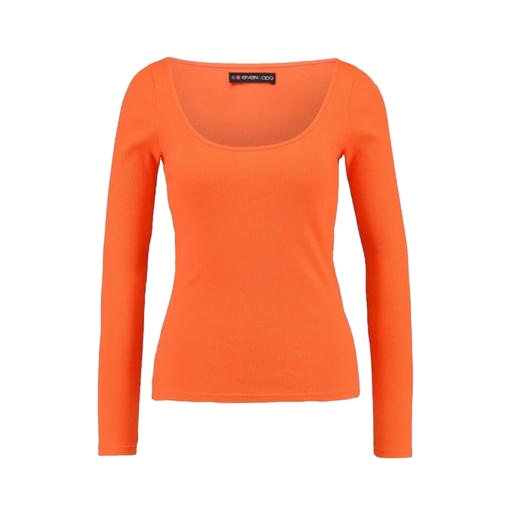
bright orange and long sleeves, orange longline crew neck top, long-sleeve top, white background